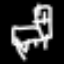
Label: chair